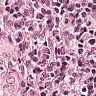
Metastatic tissue present: yes